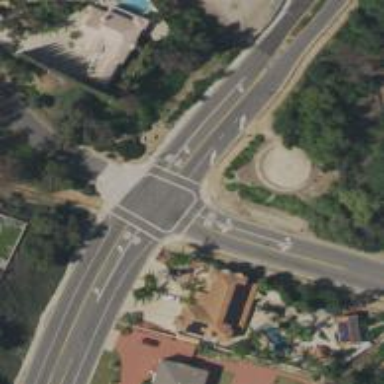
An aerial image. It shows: Road with stop sign.